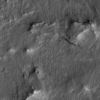
Label: not_dusty